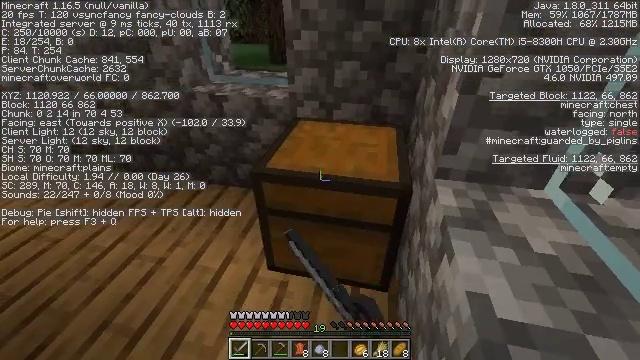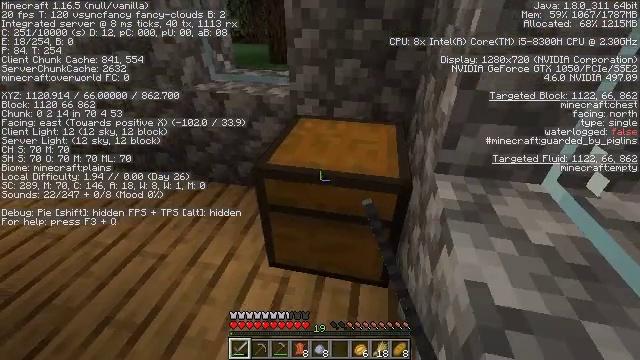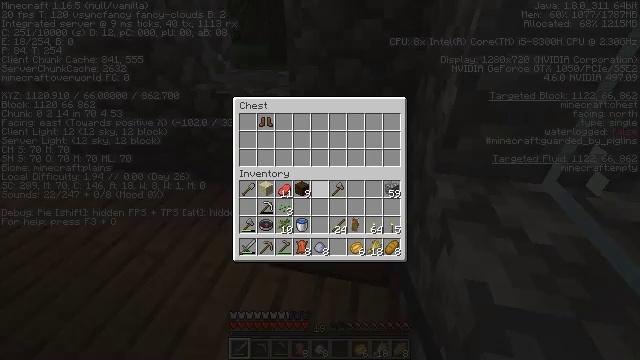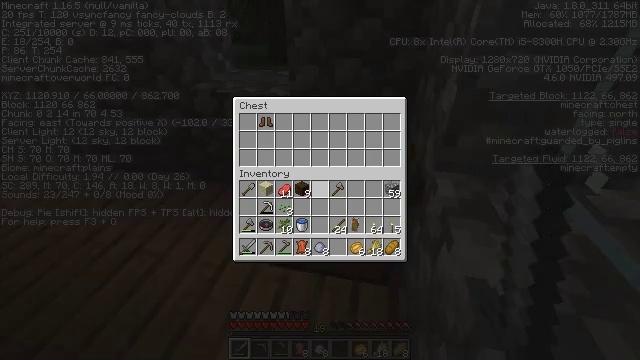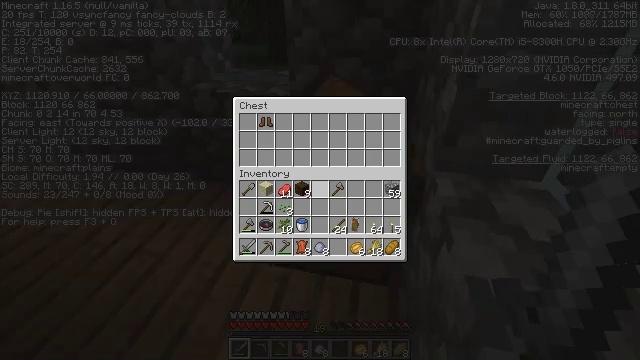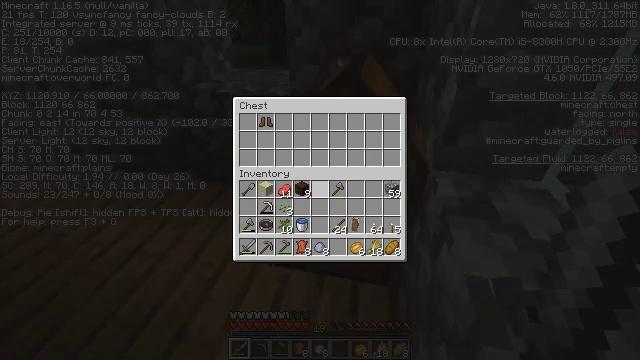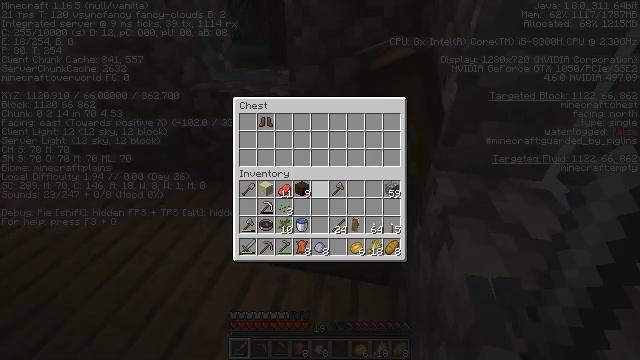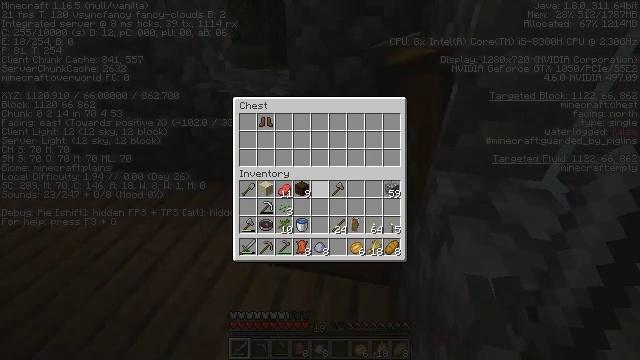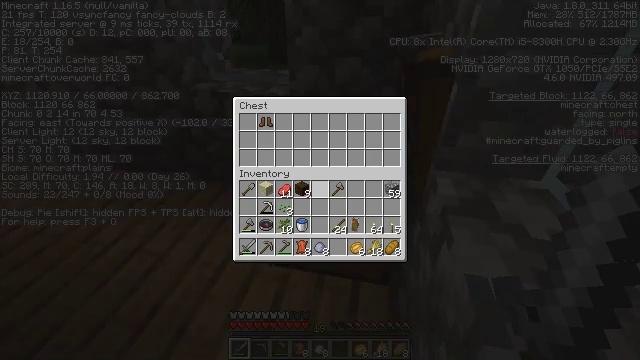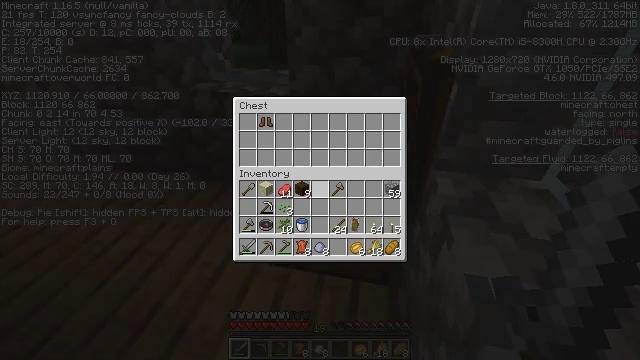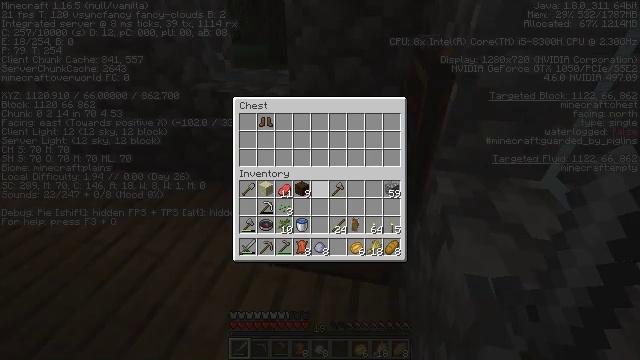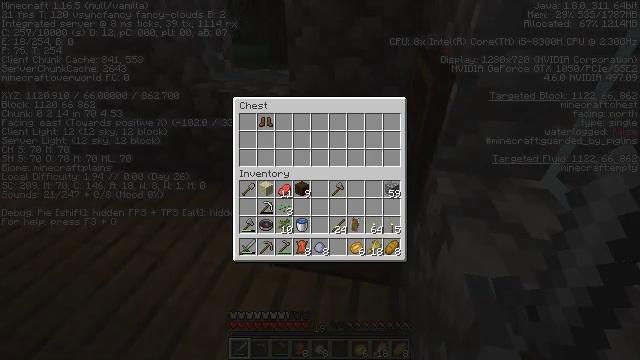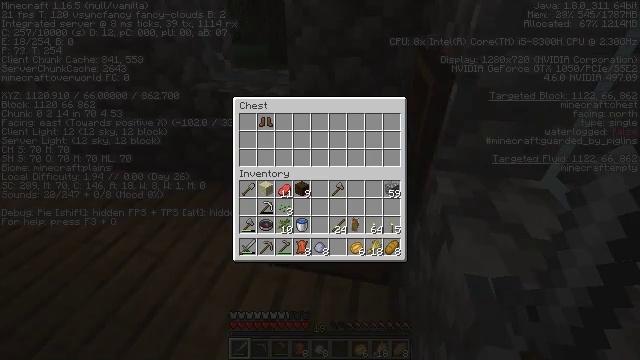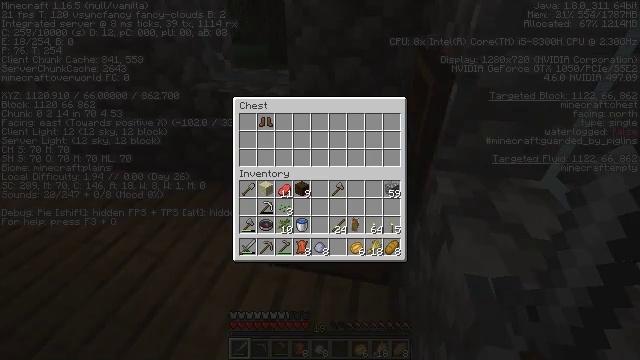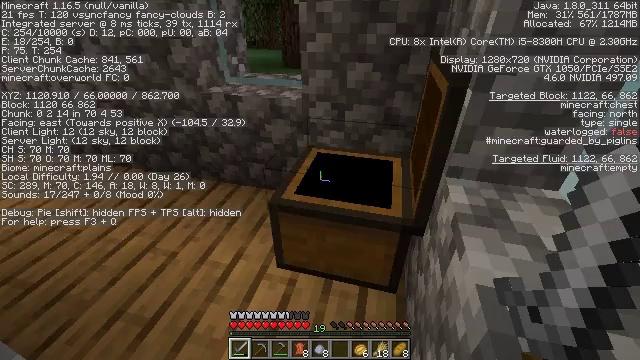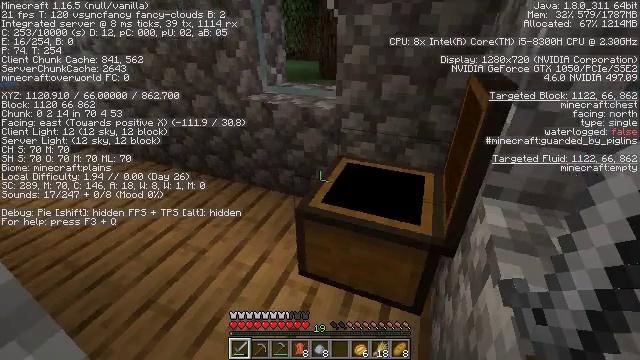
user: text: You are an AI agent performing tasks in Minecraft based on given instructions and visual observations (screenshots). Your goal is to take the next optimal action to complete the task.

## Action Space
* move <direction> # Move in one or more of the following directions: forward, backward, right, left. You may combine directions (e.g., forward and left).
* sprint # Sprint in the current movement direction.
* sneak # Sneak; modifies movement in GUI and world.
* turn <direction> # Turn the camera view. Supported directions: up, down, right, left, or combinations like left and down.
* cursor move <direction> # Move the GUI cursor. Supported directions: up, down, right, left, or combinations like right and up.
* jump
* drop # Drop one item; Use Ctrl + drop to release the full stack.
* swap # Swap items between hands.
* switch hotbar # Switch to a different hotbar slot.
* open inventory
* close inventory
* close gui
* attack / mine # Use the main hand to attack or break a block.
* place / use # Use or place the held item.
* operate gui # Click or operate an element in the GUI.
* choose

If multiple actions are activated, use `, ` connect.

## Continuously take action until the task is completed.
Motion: motion action
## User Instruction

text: Get smooth stone for building.
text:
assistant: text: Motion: no_op
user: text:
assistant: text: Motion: open gui
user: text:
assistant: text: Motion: no_op
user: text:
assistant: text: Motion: no_op
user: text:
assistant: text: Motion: no_op
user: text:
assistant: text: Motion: no_op
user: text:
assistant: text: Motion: no_op
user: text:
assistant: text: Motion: no_op
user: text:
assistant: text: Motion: no_op
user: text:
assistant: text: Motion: no_op
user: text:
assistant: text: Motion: no_op
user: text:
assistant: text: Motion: cursor move left
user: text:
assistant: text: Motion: cursor move left
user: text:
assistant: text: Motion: cursor move left
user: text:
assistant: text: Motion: turn left and up, close gui
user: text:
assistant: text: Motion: turn left and up
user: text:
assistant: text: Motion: turn left and up
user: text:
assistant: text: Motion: turn left
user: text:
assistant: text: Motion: move forward, turn left
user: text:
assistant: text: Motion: move forward, turn left
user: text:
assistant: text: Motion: move forward, turn left
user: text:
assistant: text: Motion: move forward, turn left
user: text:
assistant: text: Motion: move forward, sprint, turn left
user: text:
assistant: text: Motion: move forward, sprint, turn left
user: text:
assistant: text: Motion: move forward, sprint, turn left
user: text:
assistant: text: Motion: move forward, sprint, turn left
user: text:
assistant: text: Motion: move forward, sprint, turn left
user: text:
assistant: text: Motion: move forward, sprint, turn left
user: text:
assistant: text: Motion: move forward, turn left
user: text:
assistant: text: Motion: move forward